Question: I am cross-compiling <URL> for Windows but running into some problems. During the linking stages of one of the shared libraries, 'libtool' gives me the following error message:
'''
/bin/bash ../libtool --tag=CXX ...
libtool: link: unsupported hardcode properties
libtool: link: See the libtool documentation for more information.
libtool: link: Fatal configuration error.
'''
You can see the full build log including the 'libtool' command <URL>.
What would cause this error and what does it mean? I can't seem to find any information about this error in the documentation, despite the claim in the error message.
Also of note: the thing that really makes this weird is that <URL>... but it's failing on Ubuntu 12.04, the current LTS release.
---
I did a diff of the line invoking 'libtool' between the build that succeeded and the build that failed. The diff looks something like this:

So apparently the C++ compiler is being omitted from the command. Could this cause the above error?
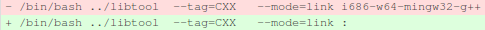
Answer: ## Aha!
The problem turned out to be extremely subtle. The <URL>. So all I needed to do was to specify 'g++-mingw-w64' as a build dependency.
The reason for the actual error message above was because the configure script couldn't find the C++ compiler for the cross-compiler toolchain:
Quantal:
'''
checking for g++... i686-w64-mingw32-g++
checking whether the C++ compiler (...) works... yes
'''
Precise:
'''
checking for g++... i686-w64-mingw32-g++
checking whether the C++ compiler (...) works... no
'''